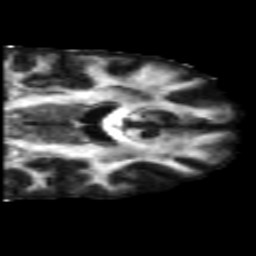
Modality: FA
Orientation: coronal
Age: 46
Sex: male
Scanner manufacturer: siemens
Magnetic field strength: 3 T
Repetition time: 5.5 s
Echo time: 0.101 s